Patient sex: M
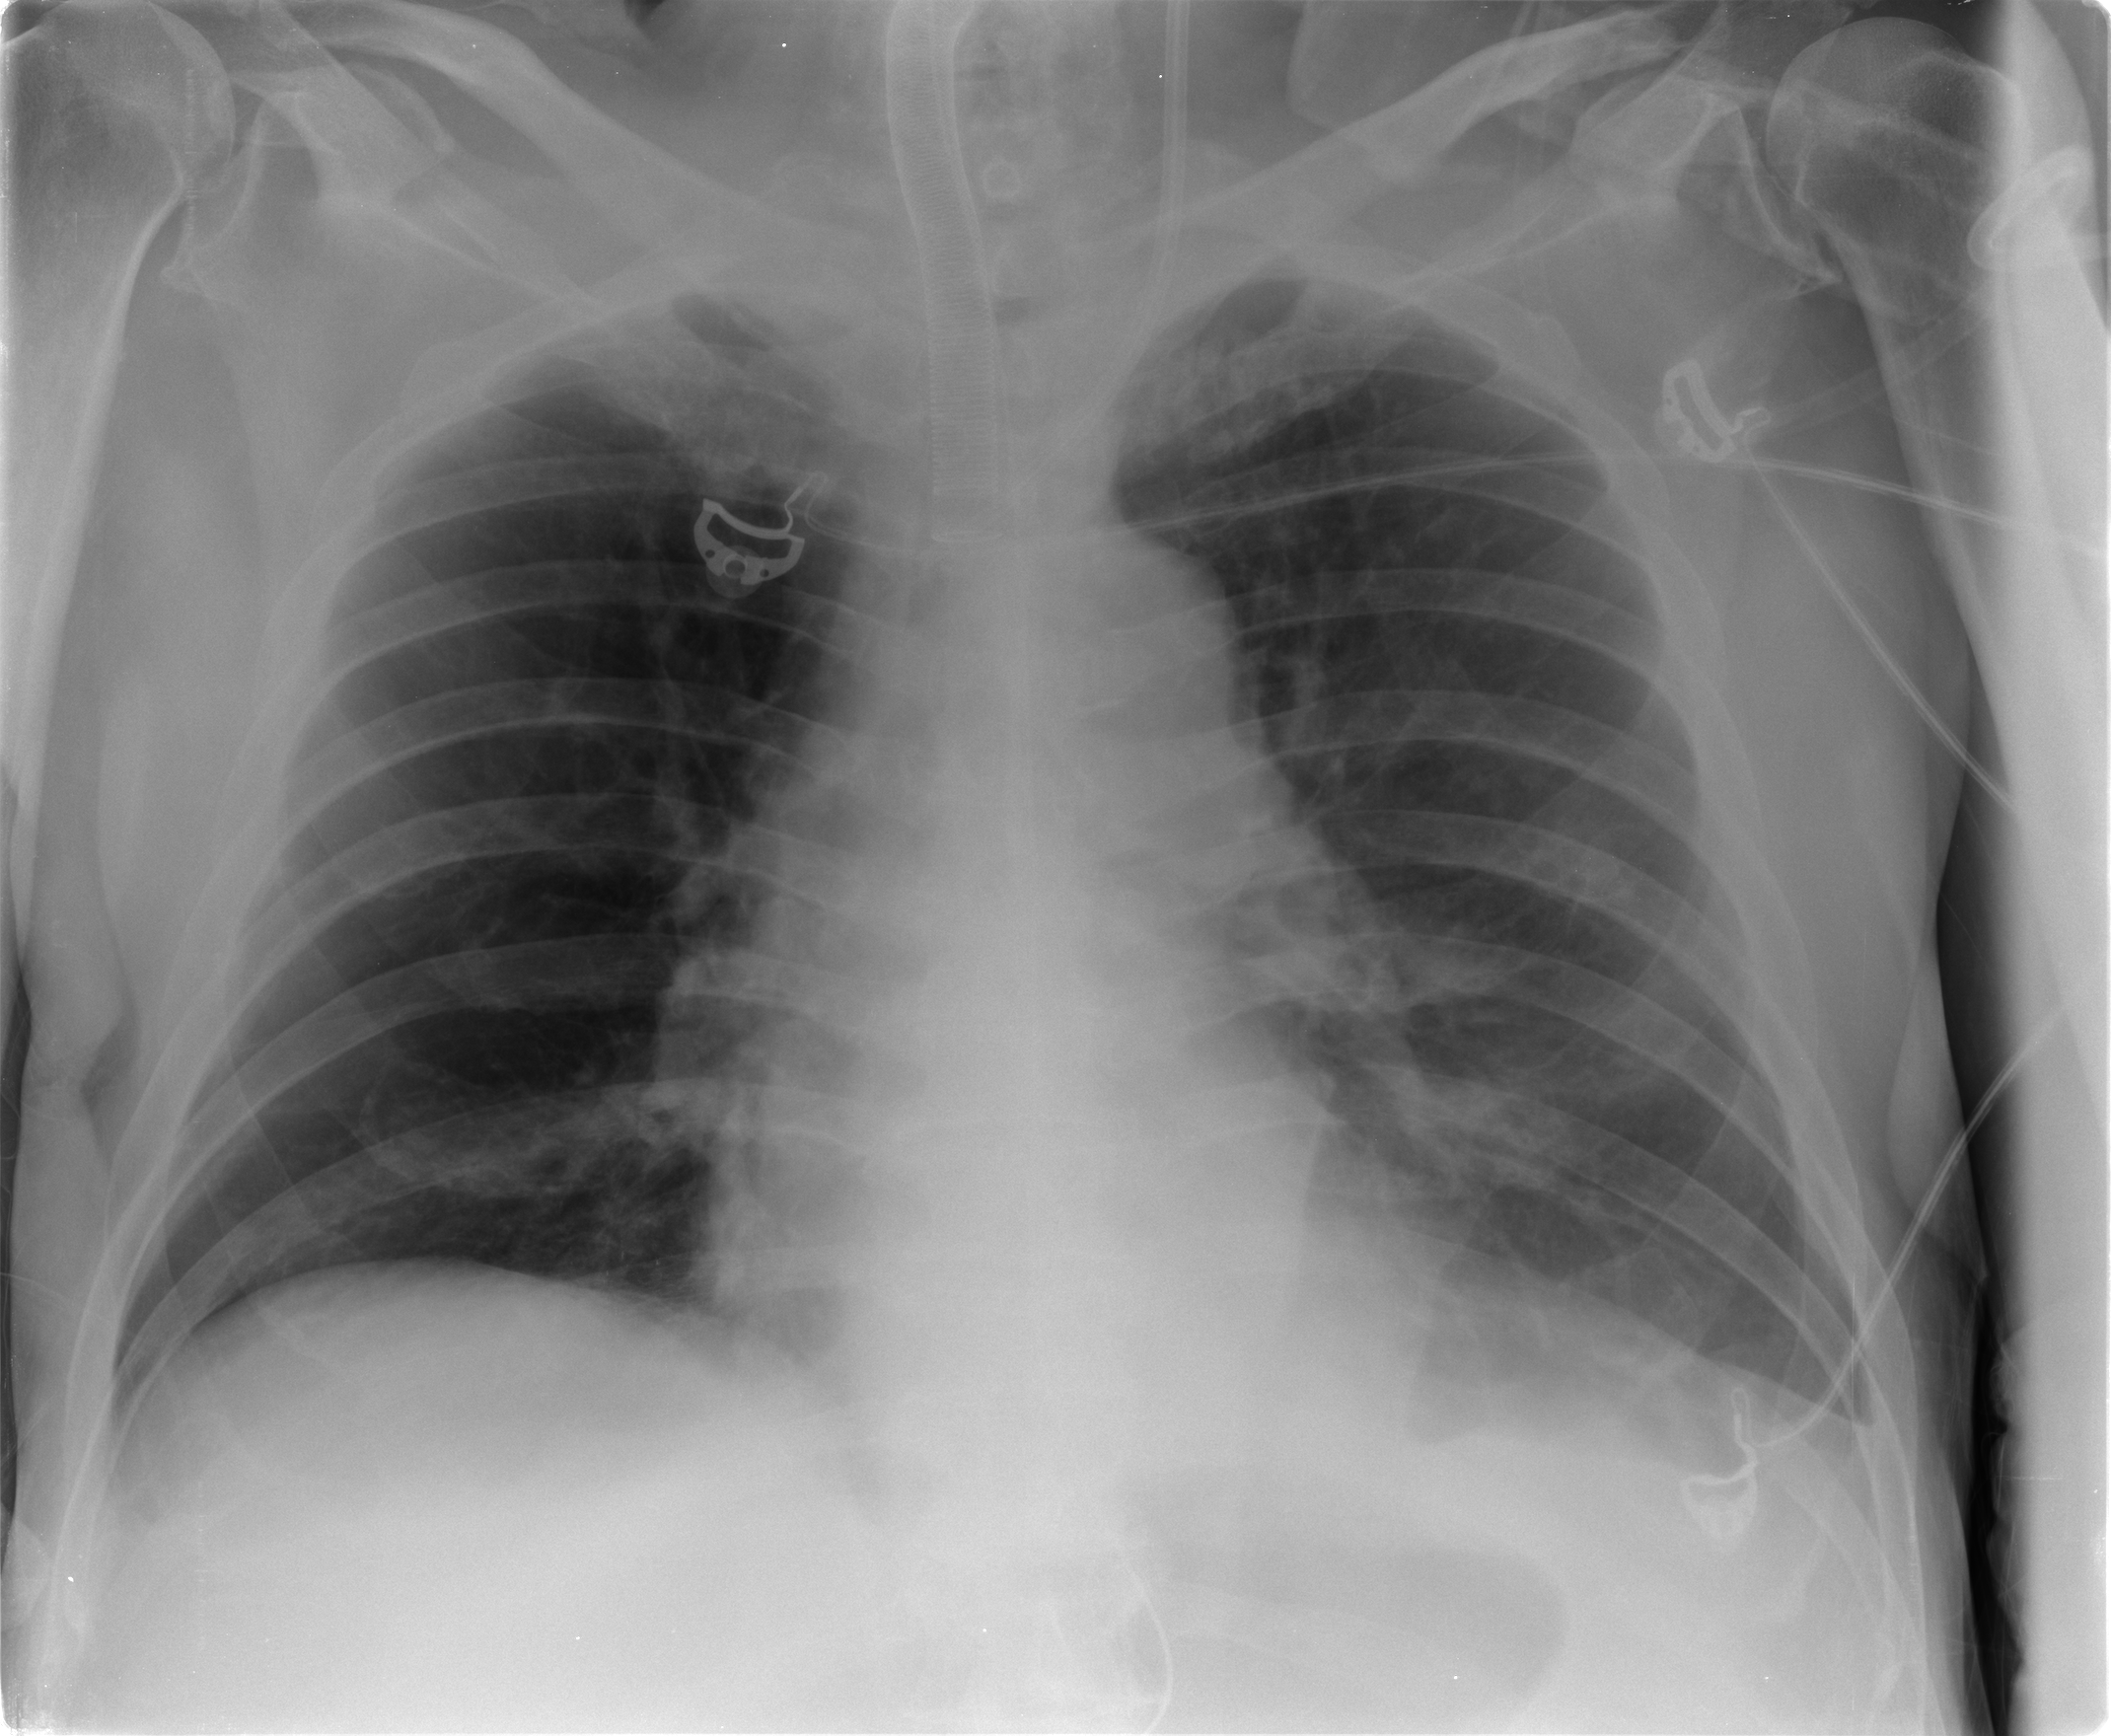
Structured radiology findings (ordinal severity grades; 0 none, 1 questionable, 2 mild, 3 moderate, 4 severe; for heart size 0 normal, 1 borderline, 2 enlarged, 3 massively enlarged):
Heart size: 1
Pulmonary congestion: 0
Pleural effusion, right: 0
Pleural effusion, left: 2
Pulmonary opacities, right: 0
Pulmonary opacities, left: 0
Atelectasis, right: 0
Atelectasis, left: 2